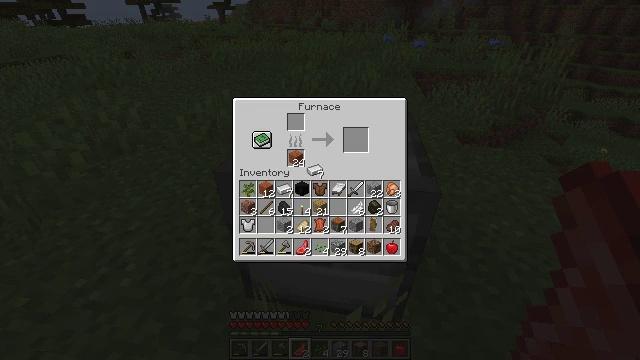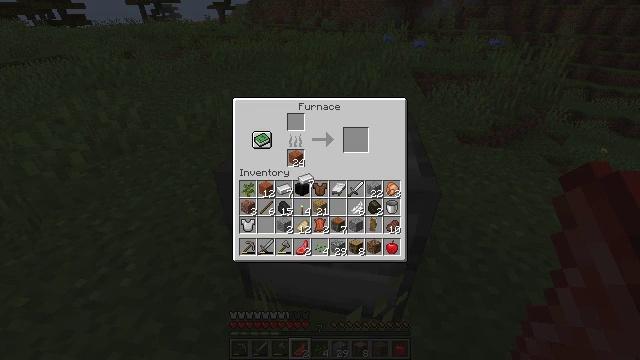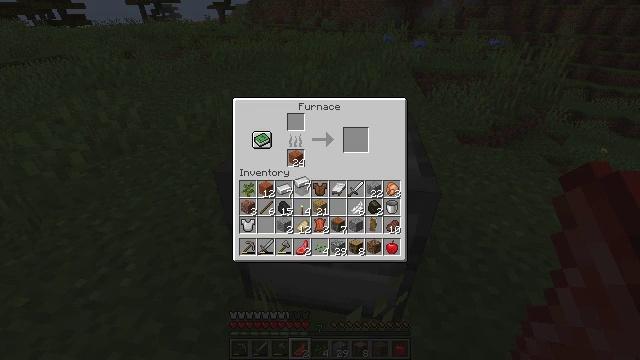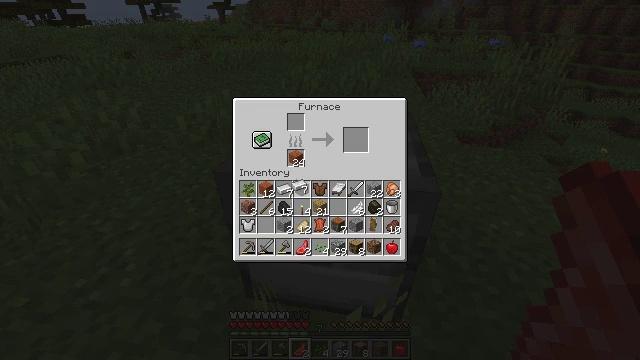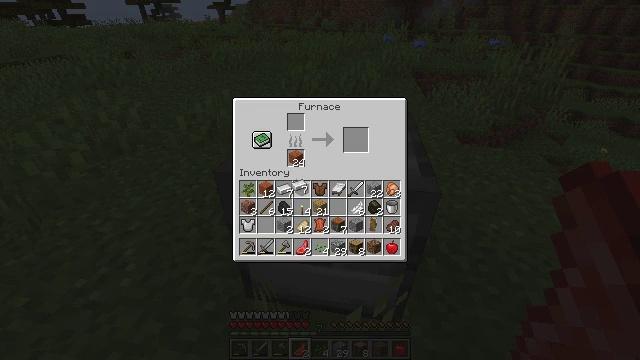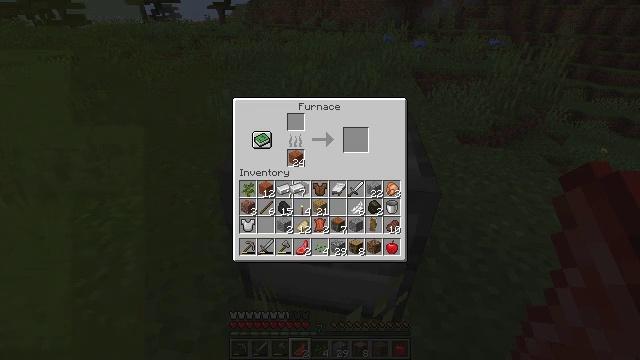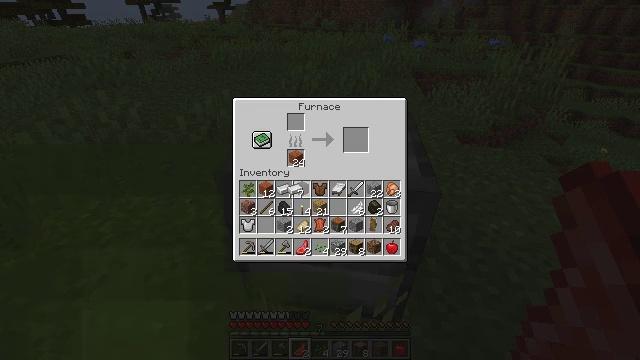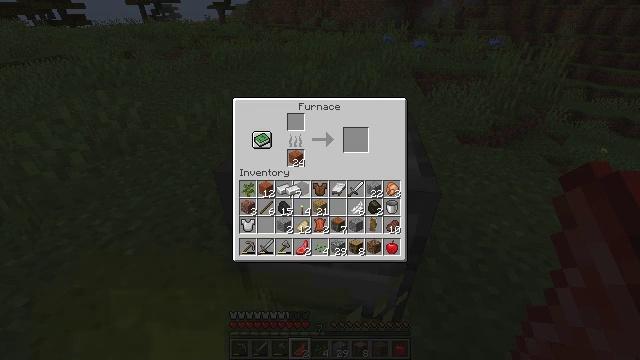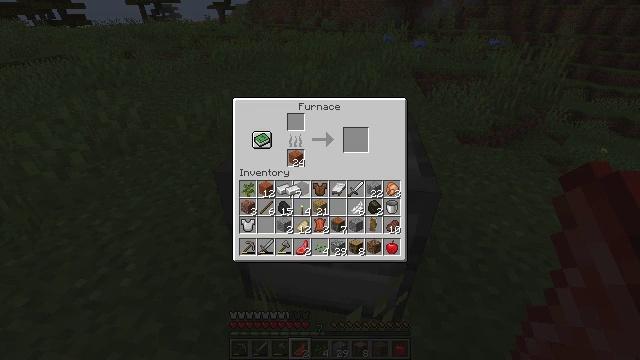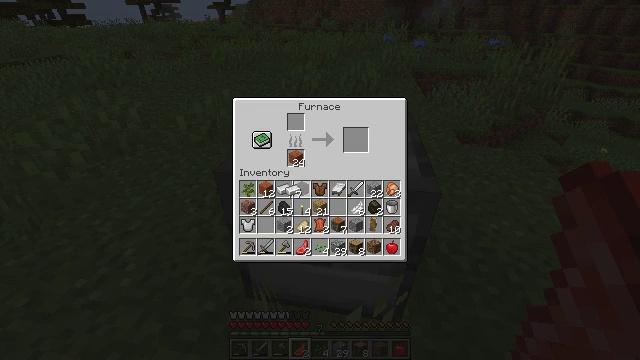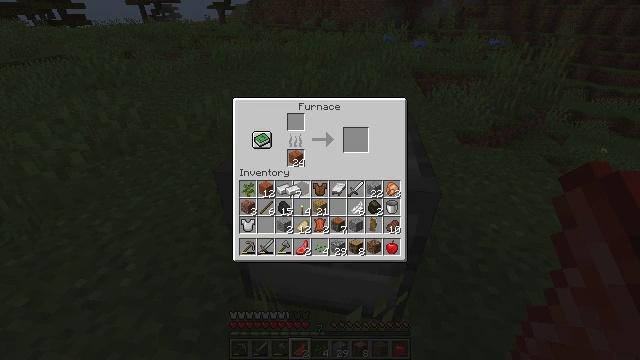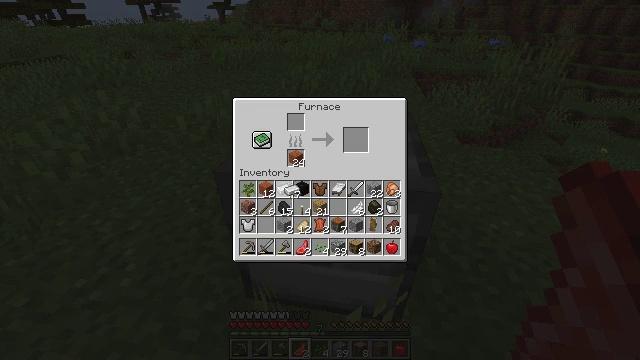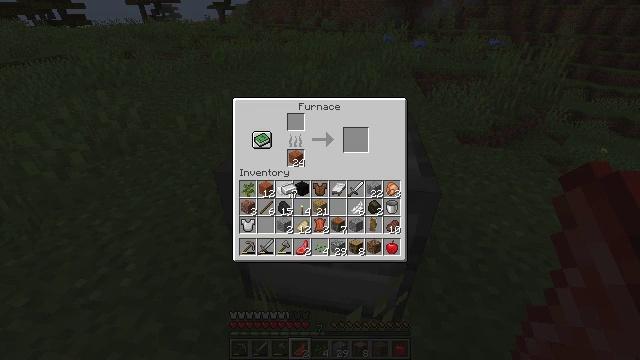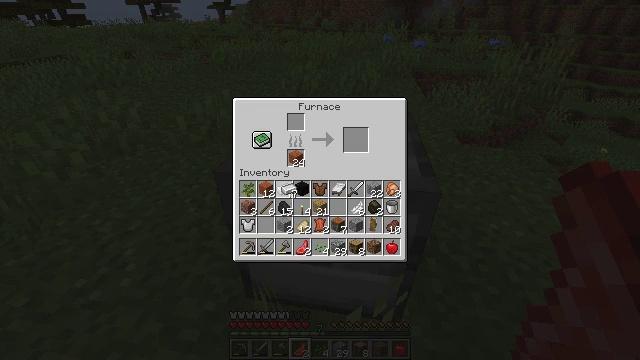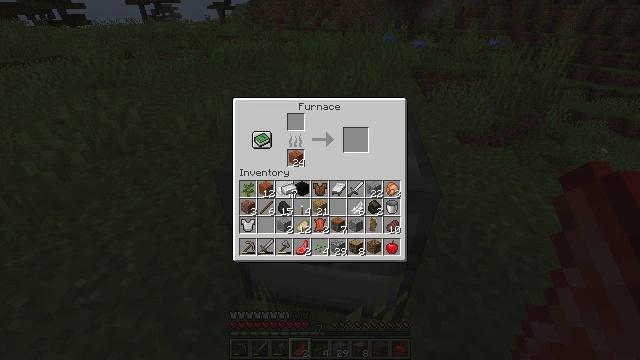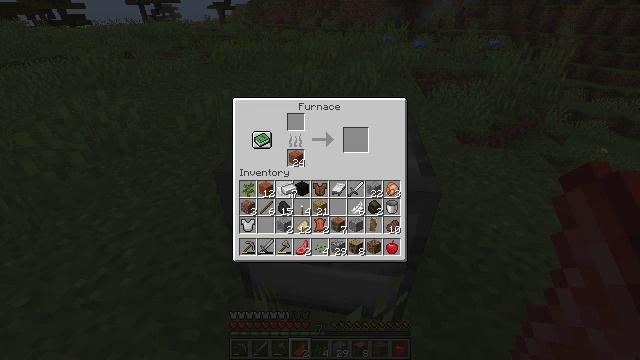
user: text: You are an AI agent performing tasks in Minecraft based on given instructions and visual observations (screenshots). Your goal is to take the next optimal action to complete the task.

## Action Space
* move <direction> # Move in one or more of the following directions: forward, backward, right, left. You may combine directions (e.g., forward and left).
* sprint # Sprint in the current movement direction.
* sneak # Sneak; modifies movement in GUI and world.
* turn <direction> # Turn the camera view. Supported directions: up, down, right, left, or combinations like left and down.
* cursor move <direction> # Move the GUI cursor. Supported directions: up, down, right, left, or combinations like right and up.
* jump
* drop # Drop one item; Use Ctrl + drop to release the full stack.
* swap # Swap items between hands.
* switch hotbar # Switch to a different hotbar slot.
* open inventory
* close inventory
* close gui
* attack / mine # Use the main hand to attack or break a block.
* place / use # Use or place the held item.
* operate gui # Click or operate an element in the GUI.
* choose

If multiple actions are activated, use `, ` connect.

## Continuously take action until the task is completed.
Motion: motion action
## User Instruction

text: Transform iron ingot into iron nugget.
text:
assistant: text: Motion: cursor move left and down, open gui
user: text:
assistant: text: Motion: no_op
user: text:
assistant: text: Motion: no_op
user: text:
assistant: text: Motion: no_op
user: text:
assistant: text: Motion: no_op
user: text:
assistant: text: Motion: no_op
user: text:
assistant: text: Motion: no_op
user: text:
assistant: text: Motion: no_op
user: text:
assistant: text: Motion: no_op
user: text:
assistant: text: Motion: no_op
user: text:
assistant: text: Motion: no_op
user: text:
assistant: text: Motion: no_op
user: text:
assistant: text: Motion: no_op
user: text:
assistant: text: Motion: no_op
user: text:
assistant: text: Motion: operate gui
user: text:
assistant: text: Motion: operate gui
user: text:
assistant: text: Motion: no_op
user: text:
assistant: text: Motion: no_op
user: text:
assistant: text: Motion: cursor move left and down
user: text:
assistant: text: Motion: cursor move left and down
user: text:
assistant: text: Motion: cursor move left and down
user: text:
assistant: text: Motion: cursor move down
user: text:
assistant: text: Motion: no_op
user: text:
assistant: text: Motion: no_op
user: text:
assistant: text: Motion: no_op
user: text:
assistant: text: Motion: no_op
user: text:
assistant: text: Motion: operate gui
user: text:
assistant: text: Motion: operate gui
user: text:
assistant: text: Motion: operate gui
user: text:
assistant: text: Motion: no_op